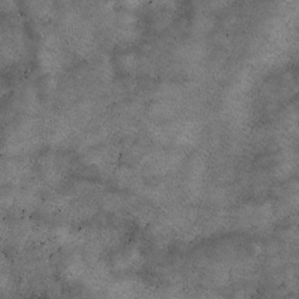
Label: non_frost